Chest X-ray. View position: AP
Patient age: 30
Patient sex: M
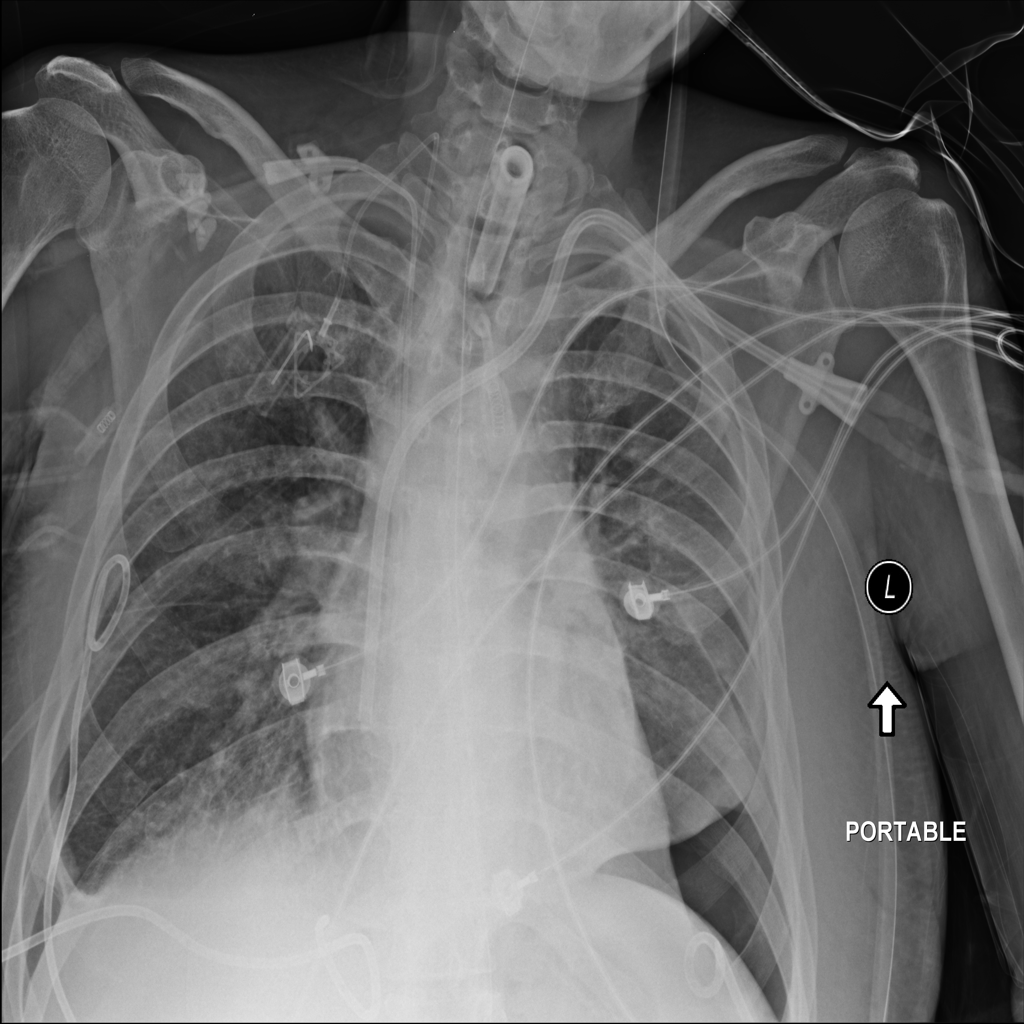
Finding: Pneumothorax